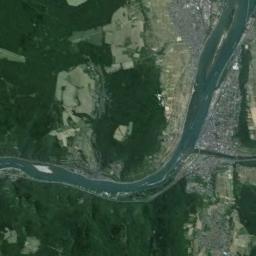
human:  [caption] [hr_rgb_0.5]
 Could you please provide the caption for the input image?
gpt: The deep blue river is flanked by some residential areas and forests .

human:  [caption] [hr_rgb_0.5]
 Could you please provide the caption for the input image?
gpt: A curved, Almost right-angled turquoise river with small islands, Green and tan mixed fields on both sides, Forests, And bustling cities .

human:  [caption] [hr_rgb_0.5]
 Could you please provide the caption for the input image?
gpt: The river is surrounded by trees .

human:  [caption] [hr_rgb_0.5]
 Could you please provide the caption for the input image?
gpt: The river goes through houses and trees .

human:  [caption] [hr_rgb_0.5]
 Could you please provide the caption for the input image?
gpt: There are many buildings and some green forests near the green river .